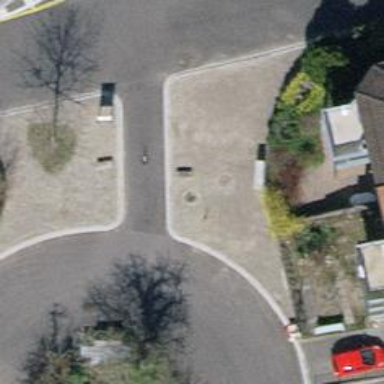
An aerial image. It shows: Bollard.